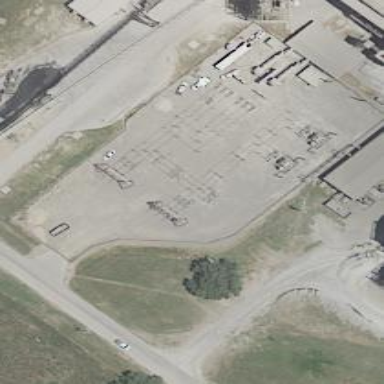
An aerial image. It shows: Outdoor industrial power substation with fence surrounding it.